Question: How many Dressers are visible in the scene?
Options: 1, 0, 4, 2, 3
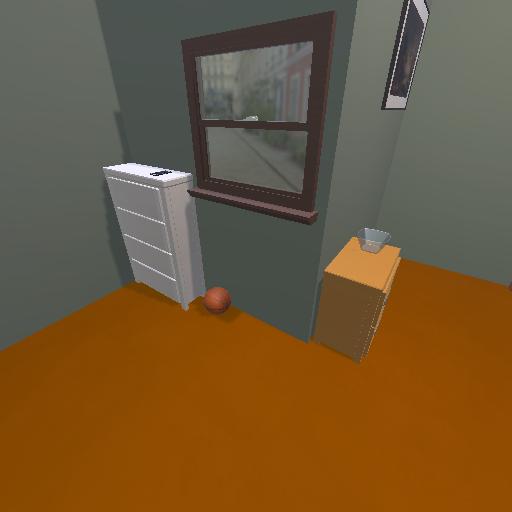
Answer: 1